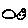
Label: moon